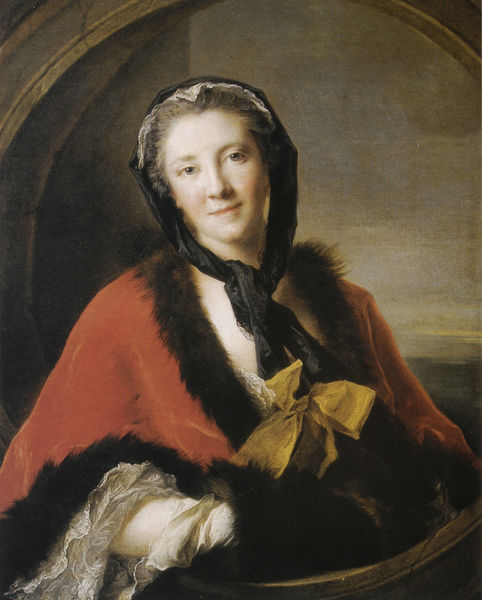
Titel: Ulrika Lovisa Sparre, comtesse Tessin
Künstler: Jean-Marc Nattier
Standort: Paris
Institution: Musée du Louvre
Schlagwörter: blau, gemälde, haut, himmel, kopf, meer, schatten, umhang, wasser, weiß, wolken, gelb, landschaft, mädchen, ocker, see, ausschnitt, braun, brust, ellbogen, fenster, frankreich, frau, grau, haar, handschuhe, hell, hintergrund, holz, hut, licht, marmor, mund, nase, orange, schwarz, stirn, blick, dame, rot, schal, schleier, tuch, wolke, beige, haube, malerei, schleife, alt, blond, jung, architektur, arm, arme, augen, band, blass, falten, gesicht, inkarnat, pelz, rahmen, samt, sehen, spitze, stein, steine, trauer, ärmel, bildnis, portrait, porträt, schauen, öl, erde, ferne, horizont, kalt, natur, sonne, auge, gold, haare, mantel, sessel, stoff, decke, schleifen, dekoltee, frontal, kinn, lippen, poträt, rokoko, rosa, schulter, schön, seide, kreis, oval, rund, tondo, fell, balkon, kopfbedeckung, lächeln, wangen, modell, bogen, bullauge, ausdruck, rundbogen, weiblich, witwe, kopftuch, pupillen, tusch, melancholie, robe, rüschen, schick, lächelnd, dekolleté, masche, geneigt, hoch, lachen, froh, offen, gestützt, medaillon, kälte, manschette, nerz, pelzkragen, muff, gelassen, durchsichtig, gebunden, besatz, freundlich, gesichtszüge, weich, cape, lehnend, struppig, nattier, nett, bullaugen, palz, zobel, senffarben, bürgerin, gelöst, schleufe, fellhaare, pelzhandschuh, tierhaar, ütze, frau bildnis, plz, glebe schleife